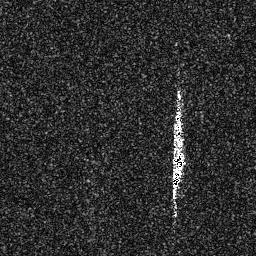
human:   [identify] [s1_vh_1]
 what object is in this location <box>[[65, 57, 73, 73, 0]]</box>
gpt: <ref>1 medium ship at the center</ref>